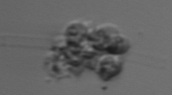
Label: Leptocylindrus_mediterraneus